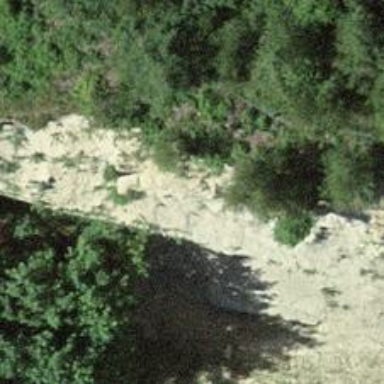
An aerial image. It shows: Cliff in nature.